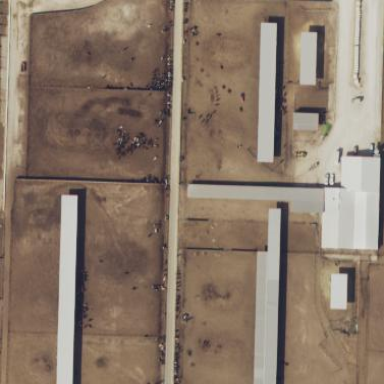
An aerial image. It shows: Farm auxiliary building located in feedlot area.